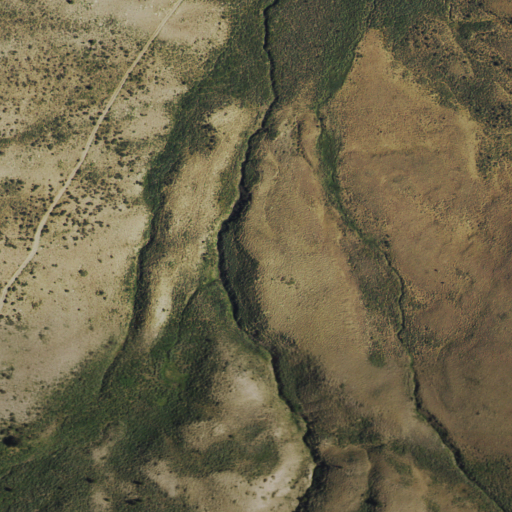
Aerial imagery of depression(s) in Nevada named Corduroy Basin containing shrub and grassland